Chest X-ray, PA view. Patient: 21 years old, sex F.
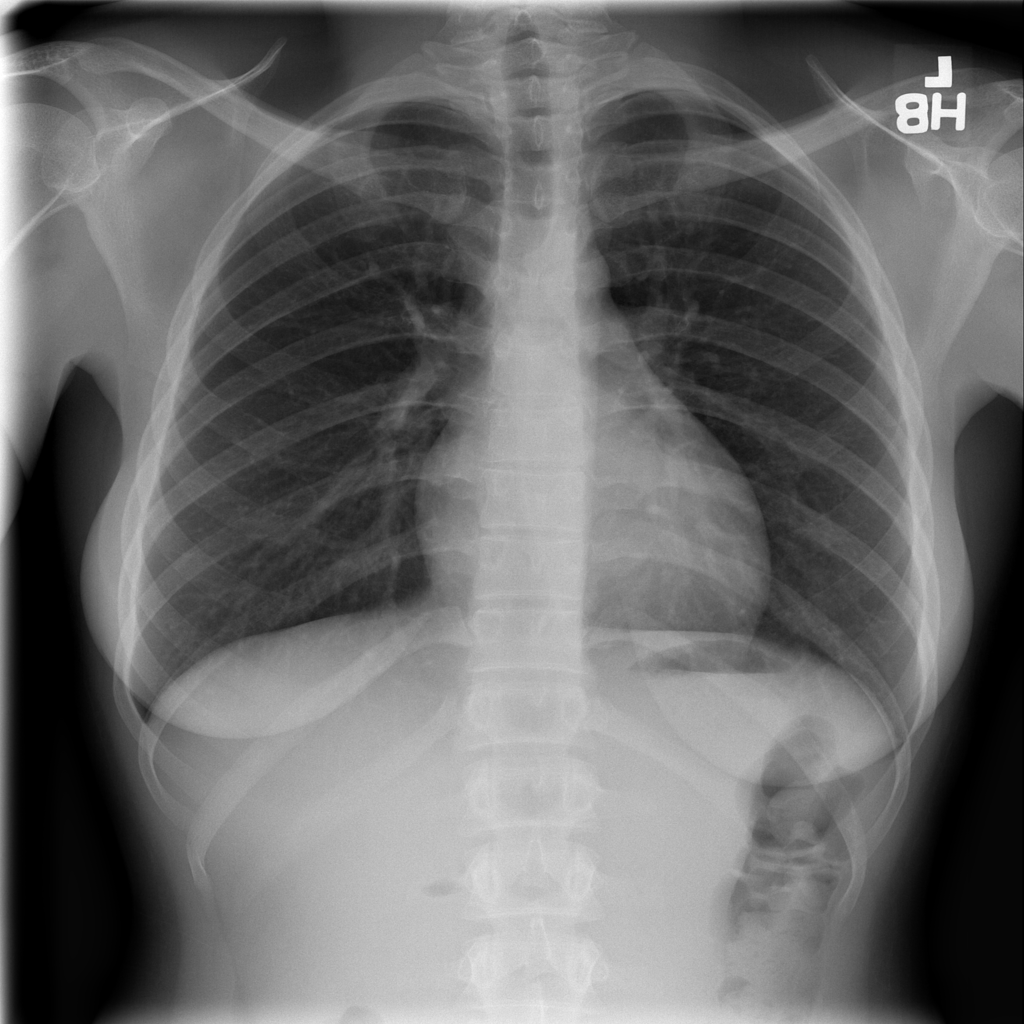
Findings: No Finding